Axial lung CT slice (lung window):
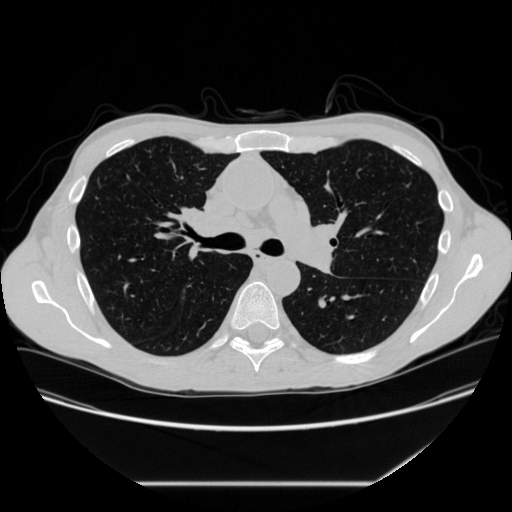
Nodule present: no